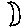
Label: moon